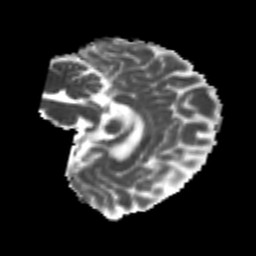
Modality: MD
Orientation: sagittal
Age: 22
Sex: female
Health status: healthy
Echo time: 0.074 s